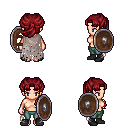
a pixel art fantasy rpg character, female body template, human, light skin, gray tattered cape, teal pants, brunette princess hairstyle, black shoes, shield, four views (front, back, left, right), 2x2 character sprite sheet, small pixel art, hard edges, no anti-aliasing